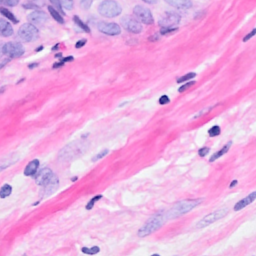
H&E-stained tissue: Breast